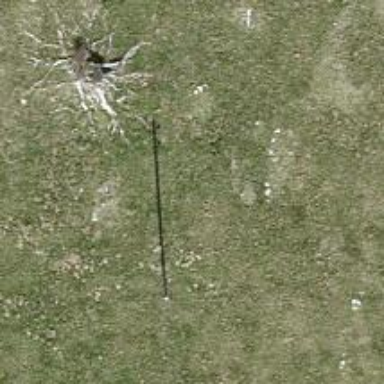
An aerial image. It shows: Power pole.